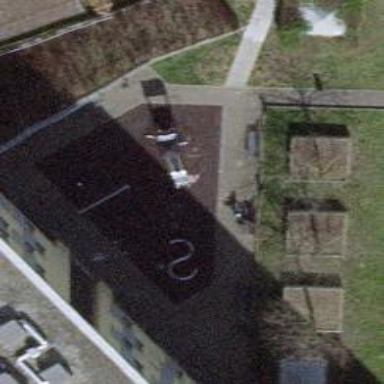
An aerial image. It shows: Bench.